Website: apple
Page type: account-selection
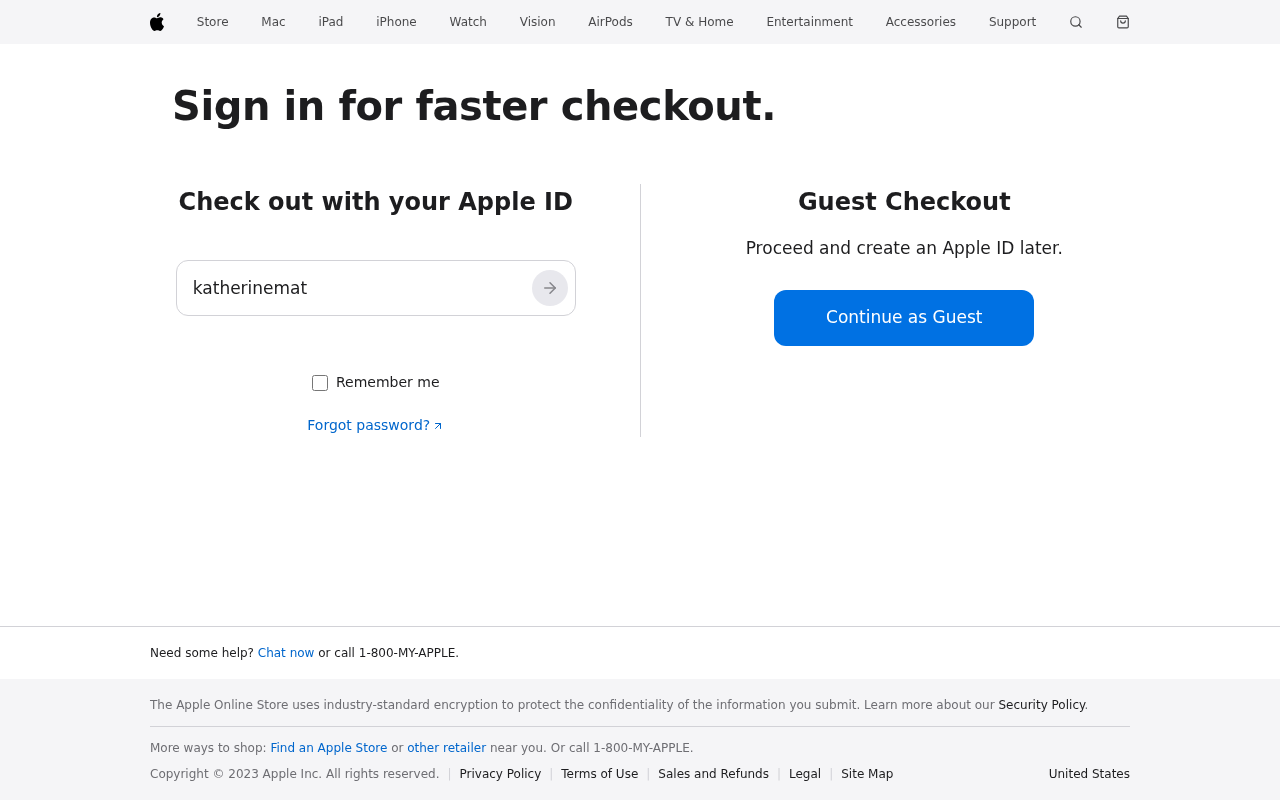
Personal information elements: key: PII_EMAIL
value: katherinematthews@gmail.com